Aerial crown-view tile of a tropical tree (Barro Colorado Island, Panama), acquired 20250414:
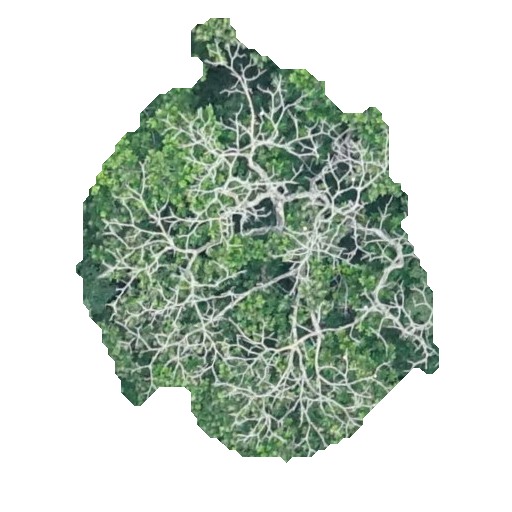
Species: Anacardium excelsum
GBIF accepted scientific name: Anacardium excelsum
Crown area: 155.5 m²